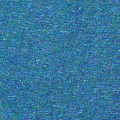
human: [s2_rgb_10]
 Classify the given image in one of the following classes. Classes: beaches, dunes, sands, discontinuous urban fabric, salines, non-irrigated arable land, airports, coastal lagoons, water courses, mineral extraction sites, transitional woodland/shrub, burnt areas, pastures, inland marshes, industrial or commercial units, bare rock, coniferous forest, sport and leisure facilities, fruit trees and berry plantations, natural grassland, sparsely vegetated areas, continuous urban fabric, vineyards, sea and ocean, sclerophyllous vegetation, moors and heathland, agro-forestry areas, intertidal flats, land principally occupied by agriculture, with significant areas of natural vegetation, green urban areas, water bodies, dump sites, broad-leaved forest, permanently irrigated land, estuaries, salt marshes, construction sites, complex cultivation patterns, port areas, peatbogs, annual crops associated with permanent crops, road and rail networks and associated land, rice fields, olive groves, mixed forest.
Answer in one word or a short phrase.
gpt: sea and ocean